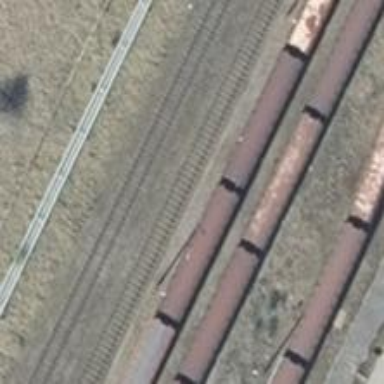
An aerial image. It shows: Railway yard.